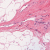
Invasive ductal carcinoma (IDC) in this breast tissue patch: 0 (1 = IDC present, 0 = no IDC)